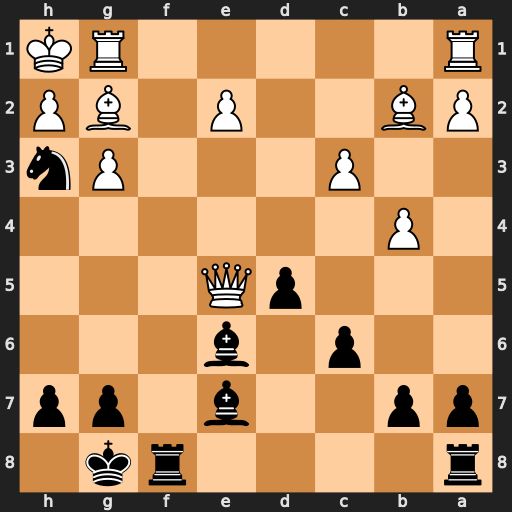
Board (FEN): r4rk1/pp2b1pp/2p1b3/3pQ3/1P6/2P3Pn/PB2P1BP/R5RK
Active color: b
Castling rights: -
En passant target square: -
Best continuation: Nf2#